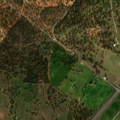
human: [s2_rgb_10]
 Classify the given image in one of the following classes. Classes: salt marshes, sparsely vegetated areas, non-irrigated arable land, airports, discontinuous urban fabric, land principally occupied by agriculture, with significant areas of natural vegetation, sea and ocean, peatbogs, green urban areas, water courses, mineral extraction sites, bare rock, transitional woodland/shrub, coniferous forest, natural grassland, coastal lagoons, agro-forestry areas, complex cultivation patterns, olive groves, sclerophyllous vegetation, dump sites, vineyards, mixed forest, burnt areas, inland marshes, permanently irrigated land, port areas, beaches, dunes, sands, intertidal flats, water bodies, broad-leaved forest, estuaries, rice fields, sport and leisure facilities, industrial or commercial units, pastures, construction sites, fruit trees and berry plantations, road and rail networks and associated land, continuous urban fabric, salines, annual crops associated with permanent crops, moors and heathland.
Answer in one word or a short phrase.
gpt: non-irrigated arable land, agro-forestry areas